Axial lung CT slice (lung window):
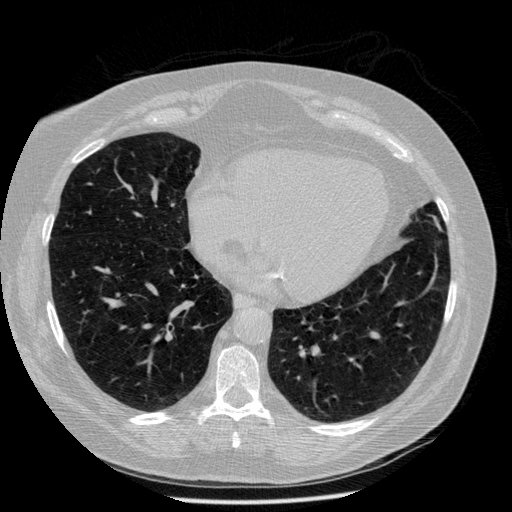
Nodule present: no